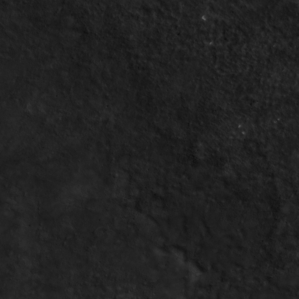
Label: non_frost